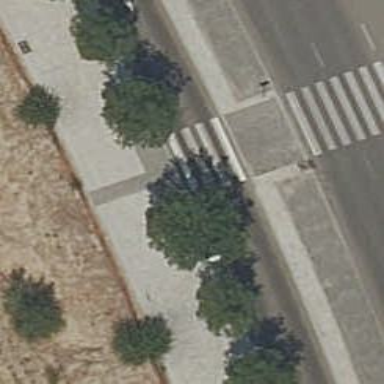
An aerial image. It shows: Uncontrolled road crossing.